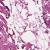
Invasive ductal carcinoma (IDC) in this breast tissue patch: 0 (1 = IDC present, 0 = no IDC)